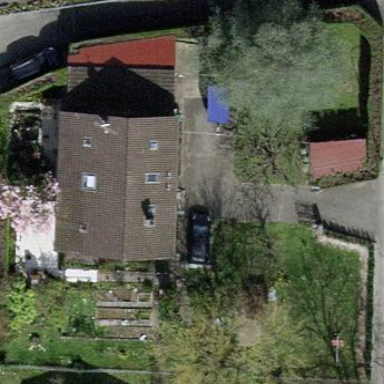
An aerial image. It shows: Garden surrounded by fence.